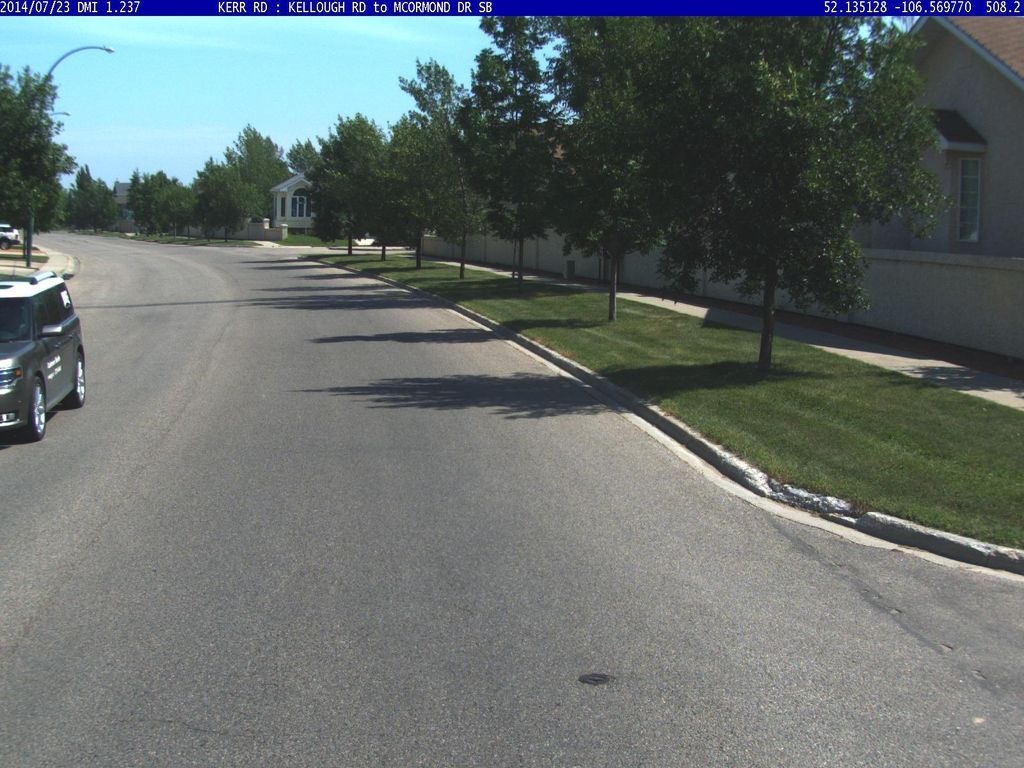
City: saskatoon